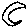
Label: moon